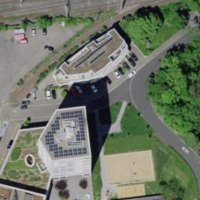
EUNIS habitat code: 54
Species observed at this site:
Pholidoptera griseoaptera
Tettigonia viridissima
Allium ursinum
Ruspolia nitidula
Phaneroptera nana